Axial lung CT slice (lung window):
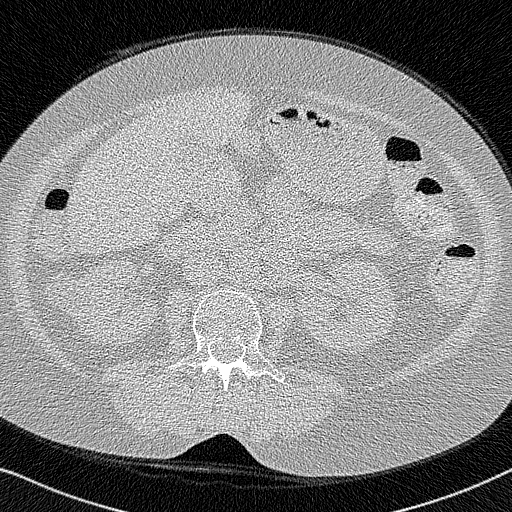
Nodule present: no